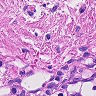
Metastatic tissue present: no